Interaction volume radius: 10 \u00c5
Interaction volume height: 20 \u00c5
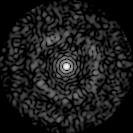
Disorder parameter: 0.8334